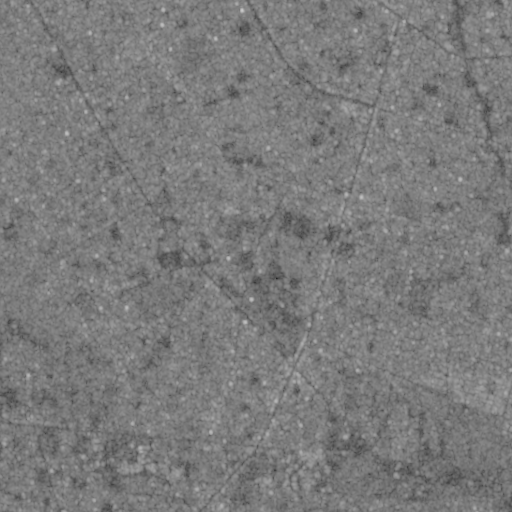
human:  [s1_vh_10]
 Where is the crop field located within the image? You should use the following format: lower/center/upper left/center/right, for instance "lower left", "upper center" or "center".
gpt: The crop field is located in the center left of the image.
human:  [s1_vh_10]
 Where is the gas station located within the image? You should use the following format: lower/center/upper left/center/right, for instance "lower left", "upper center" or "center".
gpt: The gas station is located in the upper right of the image.
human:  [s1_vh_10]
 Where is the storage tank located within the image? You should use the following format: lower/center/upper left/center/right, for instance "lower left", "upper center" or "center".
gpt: The storage tank is located in the lower center of the image.
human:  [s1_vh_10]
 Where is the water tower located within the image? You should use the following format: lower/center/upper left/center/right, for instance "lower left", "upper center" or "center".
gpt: The water tower is located in the center of the image.
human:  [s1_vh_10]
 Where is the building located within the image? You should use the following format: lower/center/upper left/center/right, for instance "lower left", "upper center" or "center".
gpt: There is no building in the image.

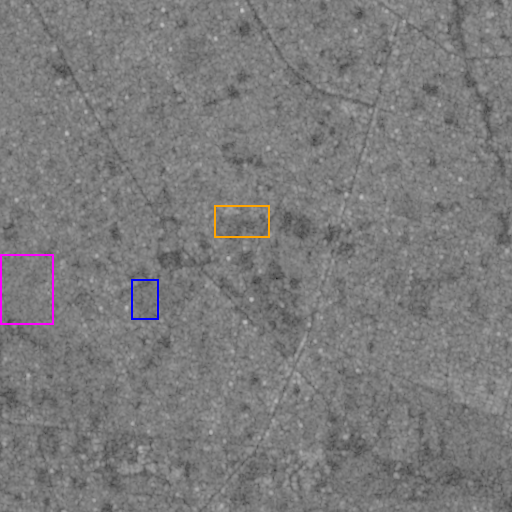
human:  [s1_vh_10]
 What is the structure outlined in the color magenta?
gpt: The structure outlined in magenta is a crop field.
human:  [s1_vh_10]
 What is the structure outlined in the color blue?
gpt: The structure outlined in blue is a park.
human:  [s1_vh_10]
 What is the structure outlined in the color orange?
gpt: The structure outlined in orange is a quarry.
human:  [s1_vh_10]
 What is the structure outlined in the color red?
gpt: There is no red outline.